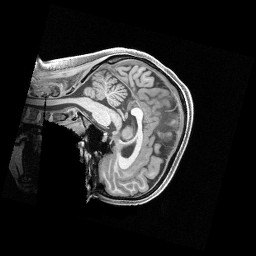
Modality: T1w
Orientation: sagittal
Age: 24
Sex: female
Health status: healthy
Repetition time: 2.4 s
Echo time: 0.00222 s